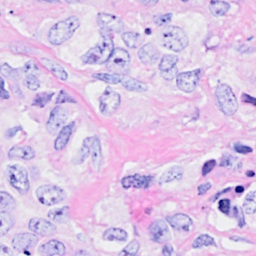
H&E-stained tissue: Breast